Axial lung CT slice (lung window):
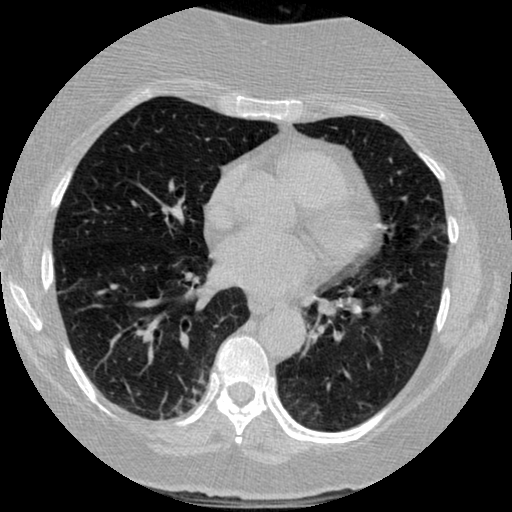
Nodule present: no